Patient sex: F
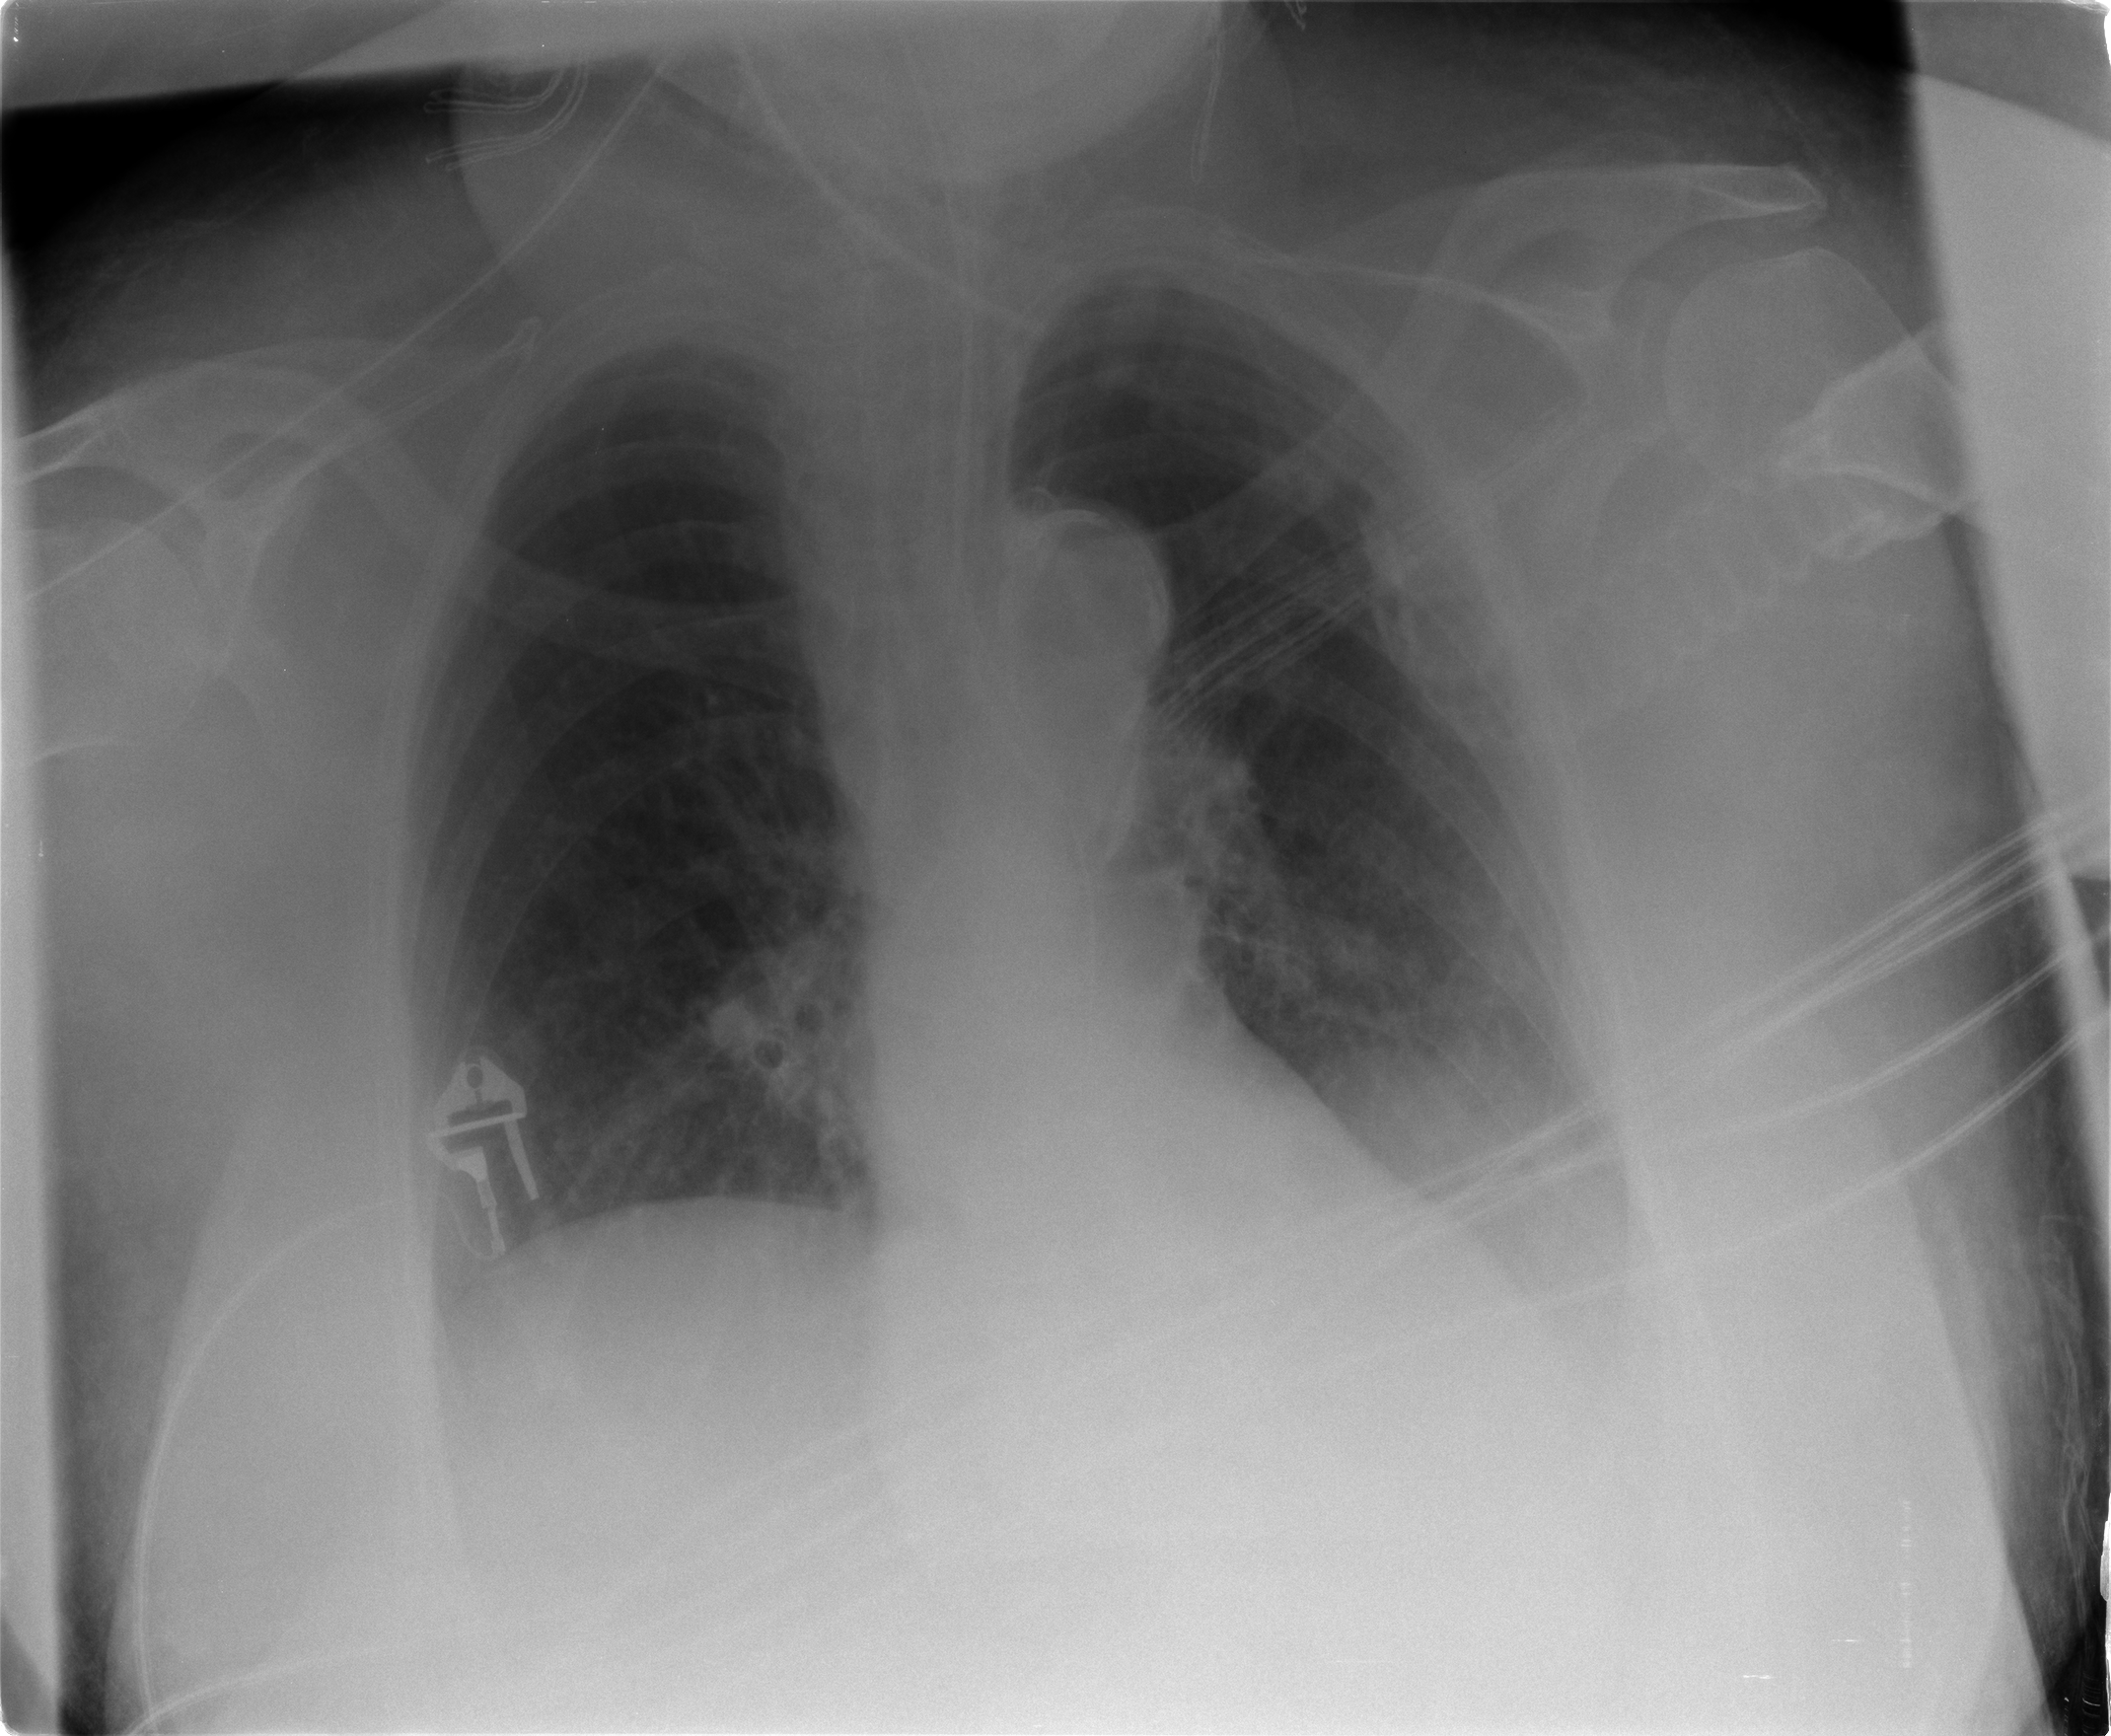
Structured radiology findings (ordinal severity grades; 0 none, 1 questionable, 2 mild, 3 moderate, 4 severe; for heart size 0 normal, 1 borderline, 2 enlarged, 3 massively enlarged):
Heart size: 0
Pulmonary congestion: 0
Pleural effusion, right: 0
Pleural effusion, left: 2
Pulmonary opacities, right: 0
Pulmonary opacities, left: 0
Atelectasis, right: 0
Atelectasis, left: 1